Field crop: maize
Growth stage: 1
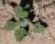
Species: chenopodium